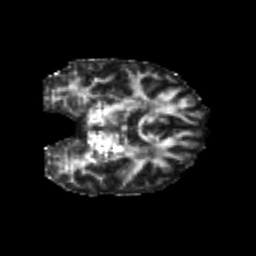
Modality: FA
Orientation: coronal
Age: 24
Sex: female
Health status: healthy
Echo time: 0.074 s